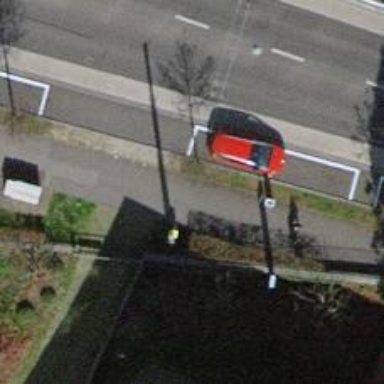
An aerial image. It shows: Post box is visible.